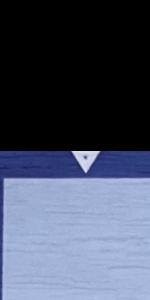
Label: Empty